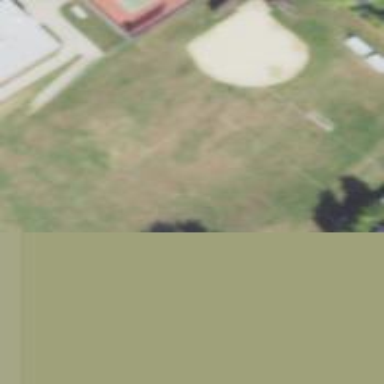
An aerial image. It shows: Baseball pitch for leisure land.